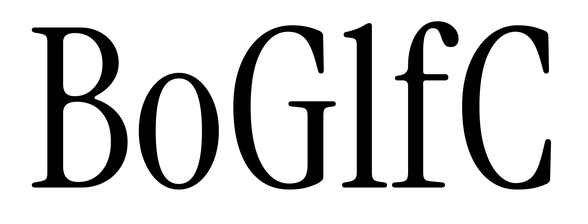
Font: InstrumentSerif-Regular